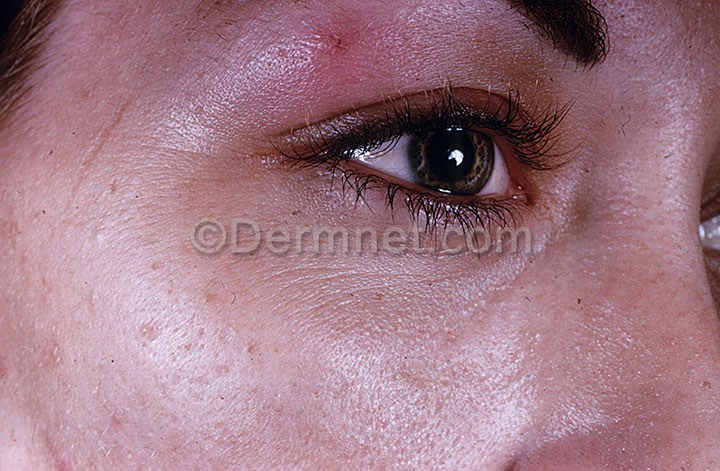
Disease: Herpes HPV and other STDs Photos